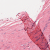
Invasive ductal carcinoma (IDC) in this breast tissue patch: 0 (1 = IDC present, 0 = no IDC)